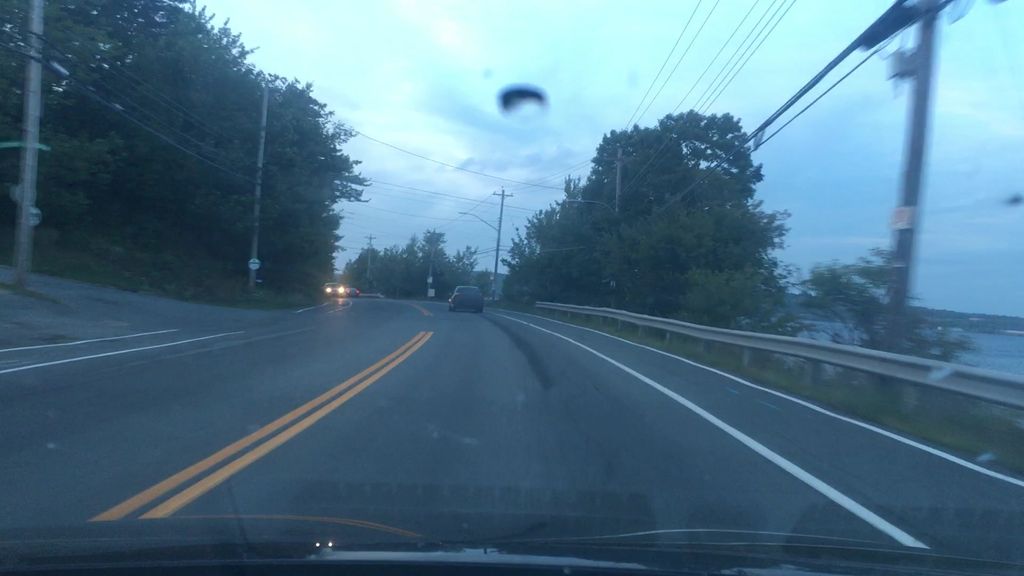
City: halifax